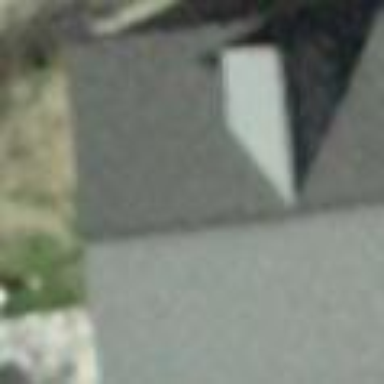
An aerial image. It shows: Gabled building with roof oriented along its structure.